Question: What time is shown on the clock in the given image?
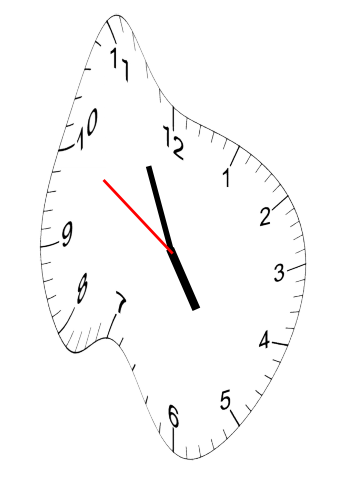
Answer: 04:55:50